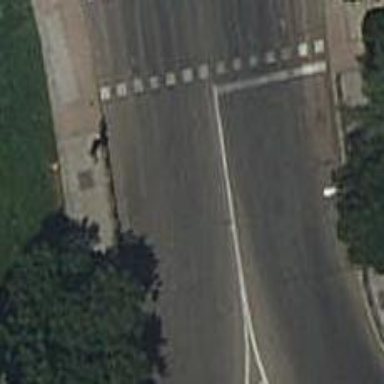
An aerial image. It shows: Road with traffic signals.